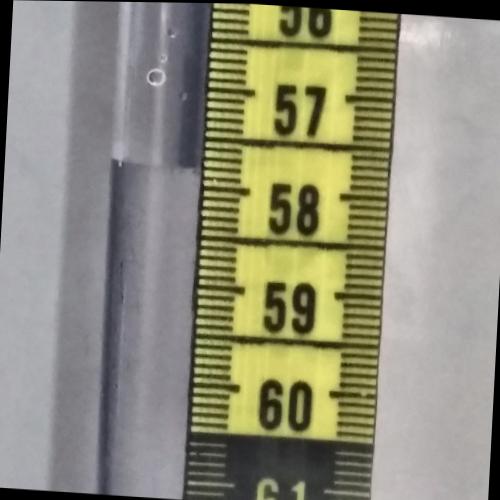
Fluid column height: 57.8 cm